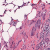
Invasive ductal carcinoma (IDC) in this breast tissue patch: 1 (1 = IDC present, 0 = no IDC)